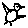
Label: bird